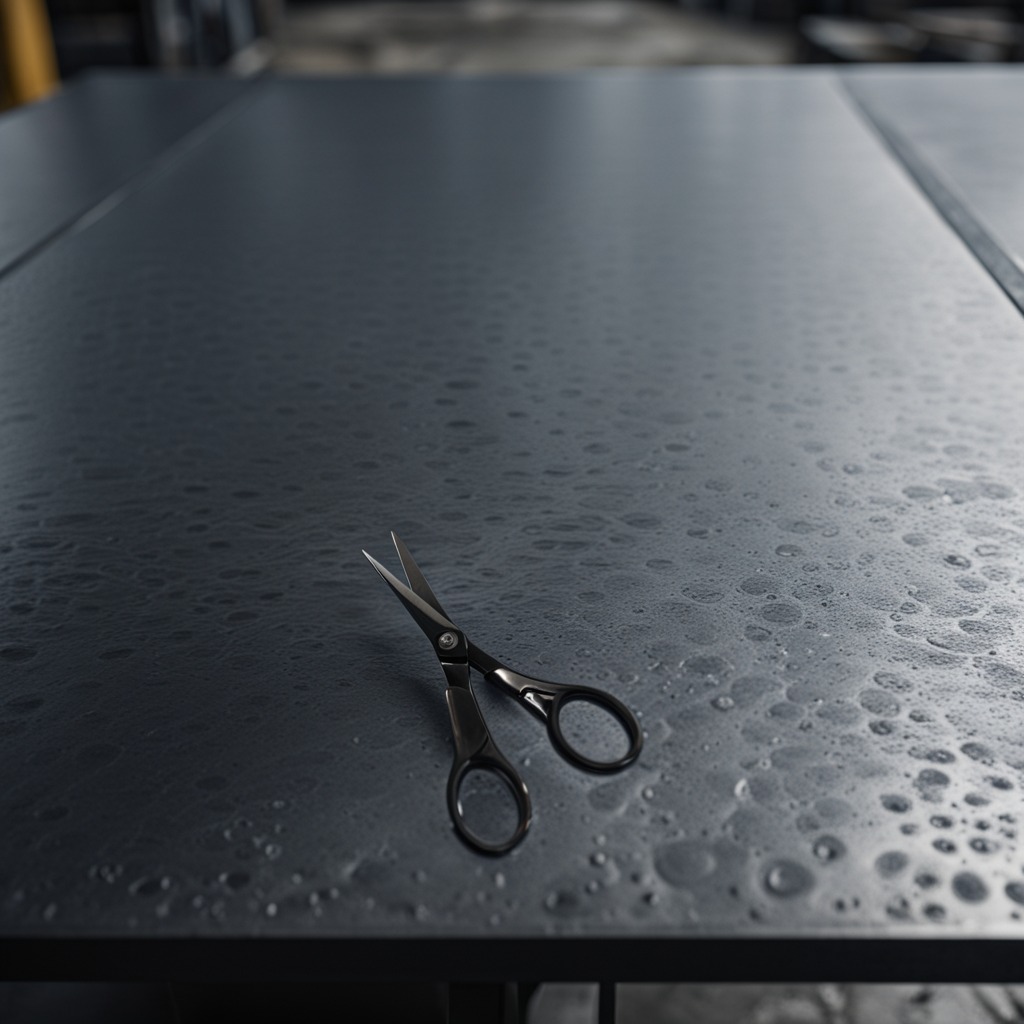
A scissor lies on a cold steel table in a mining workshop gritty textures.